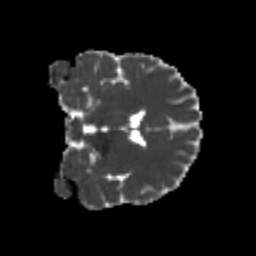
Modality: MD
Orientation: coronal
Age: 21
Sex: male
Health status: healthy
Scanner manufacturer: philips
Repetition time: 7.39 s
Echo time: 0.08599 s